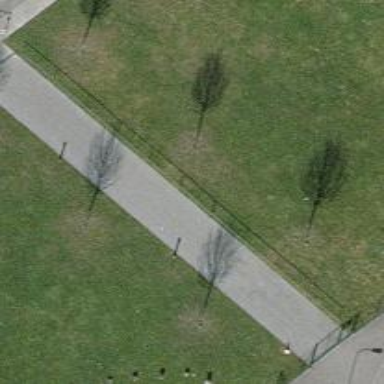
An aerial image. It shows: Urban tree with needle-leaved evergreen.